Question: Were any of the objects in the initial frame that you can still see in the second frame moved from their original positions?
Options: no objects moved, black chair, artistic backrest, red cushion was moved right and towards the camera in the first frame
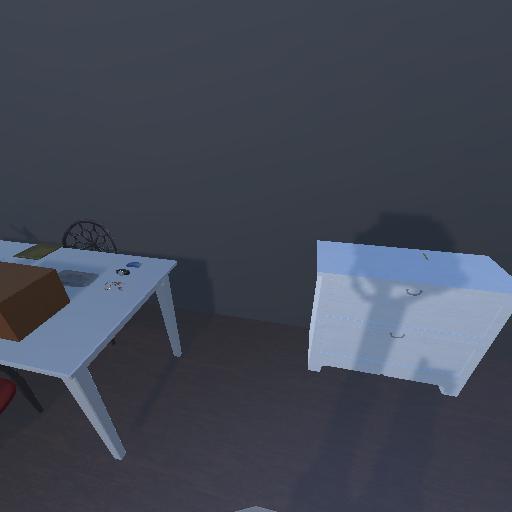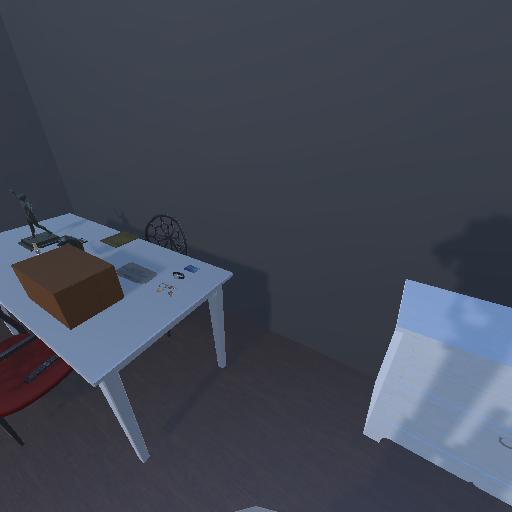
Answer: no objects moved